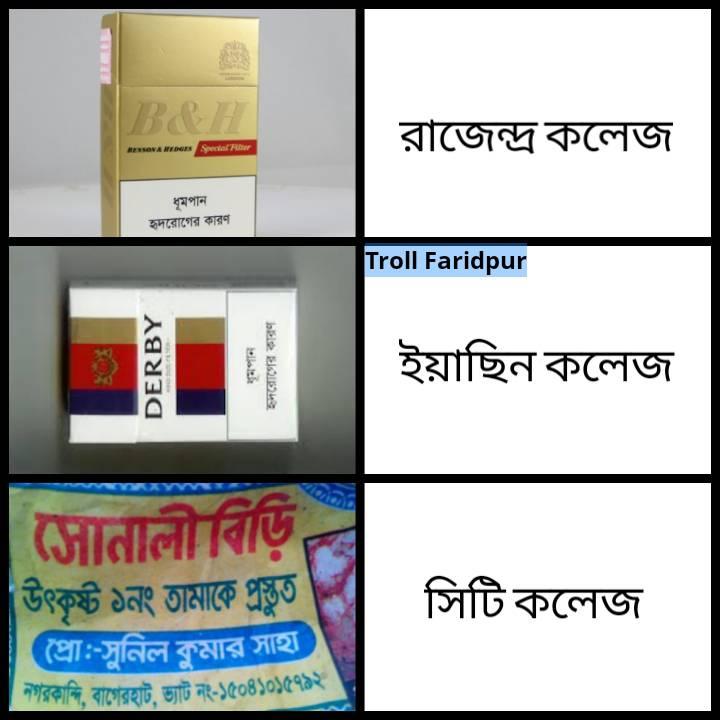
Caption: B & H    রাজেন্দ্র  কলেজ     DERBY  ইয়াছিন কলেজ    সোনালী বিড়ি উৎকৃষ্ট ১নং তামাকে প্রস্তুত     সিটি কলেজ
Label: non-hate